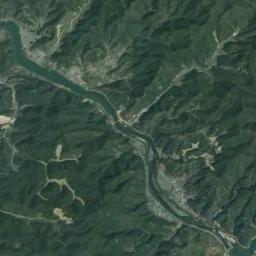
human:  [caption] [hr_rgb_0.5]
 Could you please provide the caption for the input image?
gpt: The dark green river goes through the mountainous area covered with vegetation .

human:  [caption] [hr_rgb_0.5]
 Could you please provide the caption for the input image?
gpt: A winding green long river, With green mountains on both sides, And many buildings along the river bank .

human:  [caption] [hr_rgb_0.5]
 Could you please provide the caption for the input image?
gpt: The river is surrounded by trees .

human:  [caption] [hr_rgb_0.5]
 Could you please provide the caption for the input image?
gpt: The river goes through mountains with green plants .

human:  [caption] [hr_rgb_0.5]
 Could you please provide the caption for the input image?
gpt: There are green forests and meadows around the river .